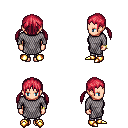
a pixel art fantasy rpg character, female body template, human, light skin, chain mail, metal pants, ruby red twin-tailed hairstyle, bracelets, gold boots, four views (front, back, left, right), 2x2 character sprite sheet, small pixel art, hard edges, no anti-aliasing